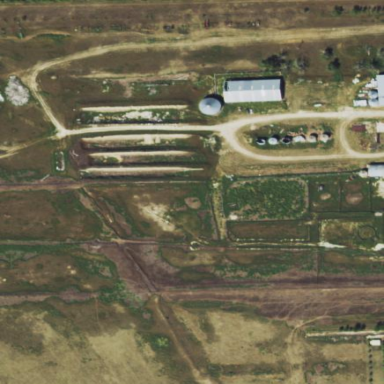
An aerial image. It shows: Farmyard area.